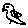
Label: bird